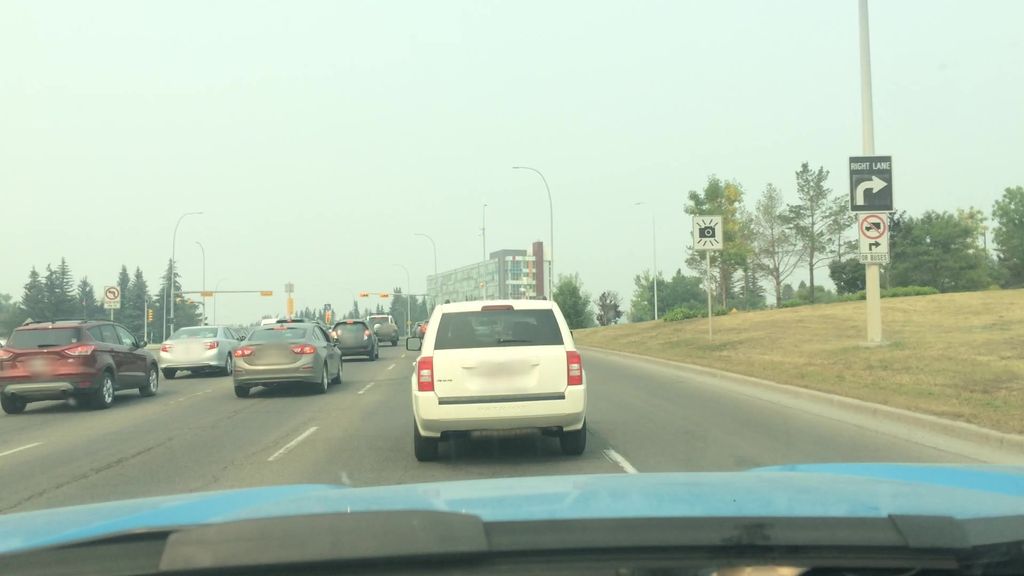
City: calgary